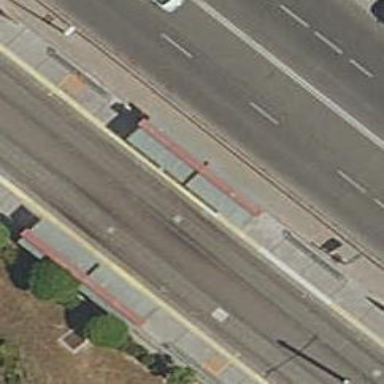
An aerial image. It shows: Stop for light rail public transport at railway station.